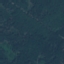
Label: Forest